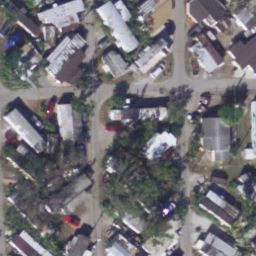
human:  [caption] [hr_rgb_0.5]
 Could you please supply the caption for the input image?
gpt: Many mobile homes are arranged haphazardly in the mobile home park .

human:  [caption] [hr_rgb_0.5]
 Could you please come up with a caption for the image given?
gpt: Many mobile homes arranged haphazardly in the mobile home park and some roads go through this area .

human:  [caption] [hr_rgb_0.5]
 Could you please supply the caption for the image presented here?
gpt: Many mobile homes are arranged haphazardly in the mobile home park with plants flourish .

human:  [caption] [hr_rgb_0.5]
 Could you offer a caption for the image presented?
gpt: Lots of mobile homes with plants beside in the mobile home park .

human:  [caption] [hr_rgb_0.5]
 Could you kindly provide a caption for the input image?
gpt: Lots of mobile homes arranged haphazardly and some roads go through this area .